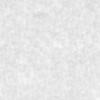
Label: no_change